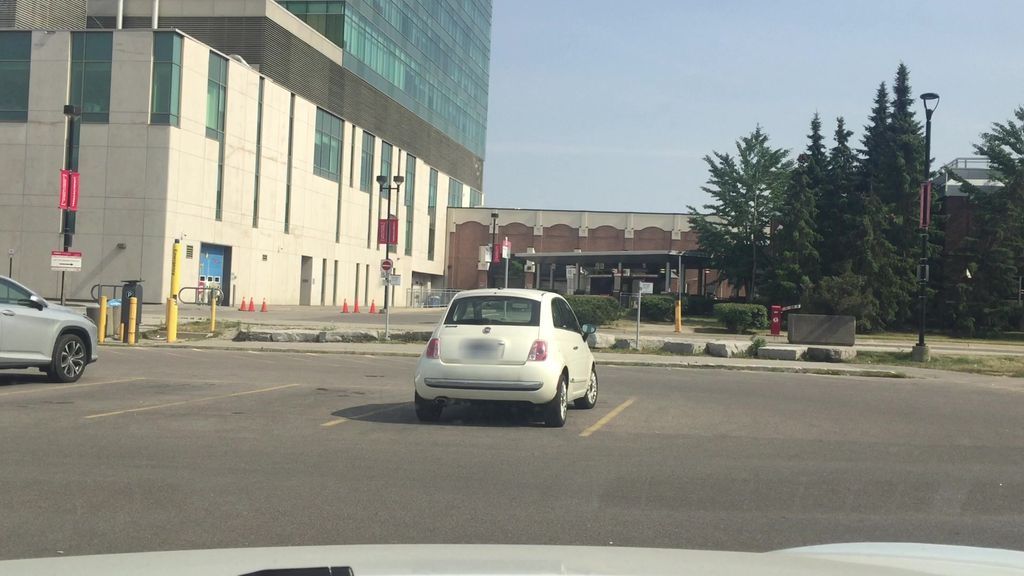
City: toronto